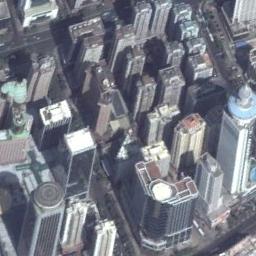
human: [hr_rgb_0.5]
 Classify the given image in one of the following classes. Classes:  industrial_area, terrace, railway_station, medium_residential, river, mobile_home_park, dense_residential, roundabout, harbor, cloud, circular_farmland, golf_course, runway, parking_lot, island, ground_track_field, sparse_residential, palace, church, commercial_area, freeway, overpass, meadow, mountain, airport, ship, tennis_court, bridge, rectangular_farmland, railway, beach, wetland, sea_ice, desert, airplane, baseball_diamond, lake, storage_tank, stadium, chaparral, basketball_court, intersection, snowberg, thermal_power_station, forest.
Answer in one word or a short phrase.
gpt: commercial_area